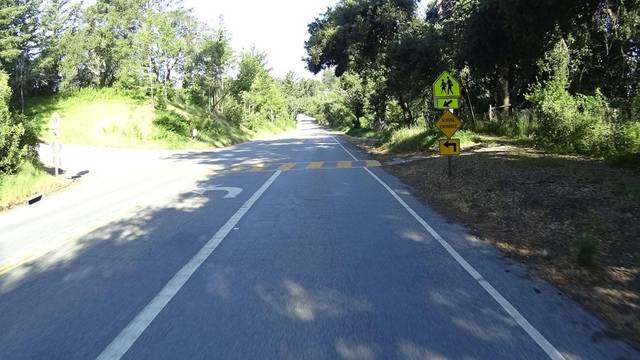
Region: United States
Coordinates: 37.127, -121.944